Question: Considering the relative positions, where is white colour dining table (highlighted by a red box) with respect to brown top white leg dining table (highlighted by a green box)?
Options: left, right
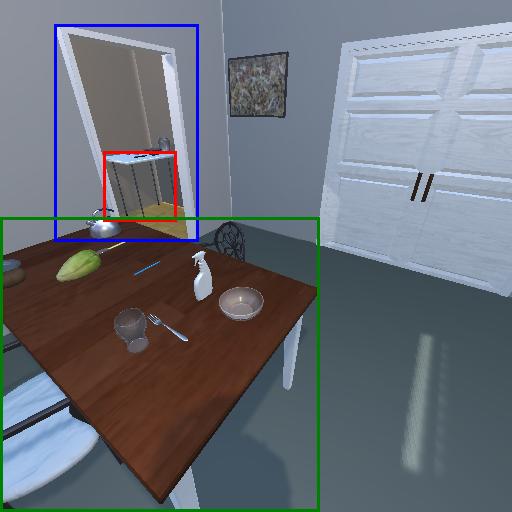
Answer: left